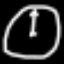
Label: clock